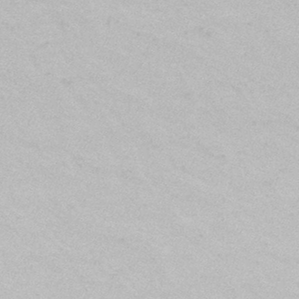
Label: frost